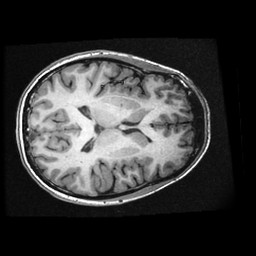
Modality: T1w
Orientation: axial
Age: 23
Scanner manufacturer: ge
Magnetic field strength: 3 T
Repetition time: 0.008248 s
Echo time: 0.003096 s